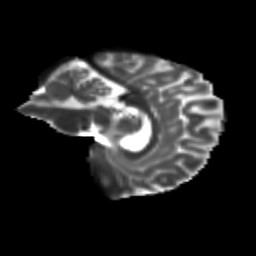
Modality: T2w
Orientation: sagittal
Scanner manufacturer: siemens
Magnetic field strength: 3 T
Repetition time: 9.2 s
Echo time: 0.084 s